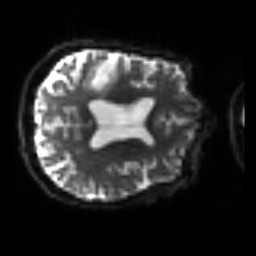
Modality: sbref
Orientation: axial
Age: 75
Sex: male
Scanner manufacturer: siemens
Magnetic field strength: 3 T
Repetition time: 3.2 s
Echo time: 0.081 s